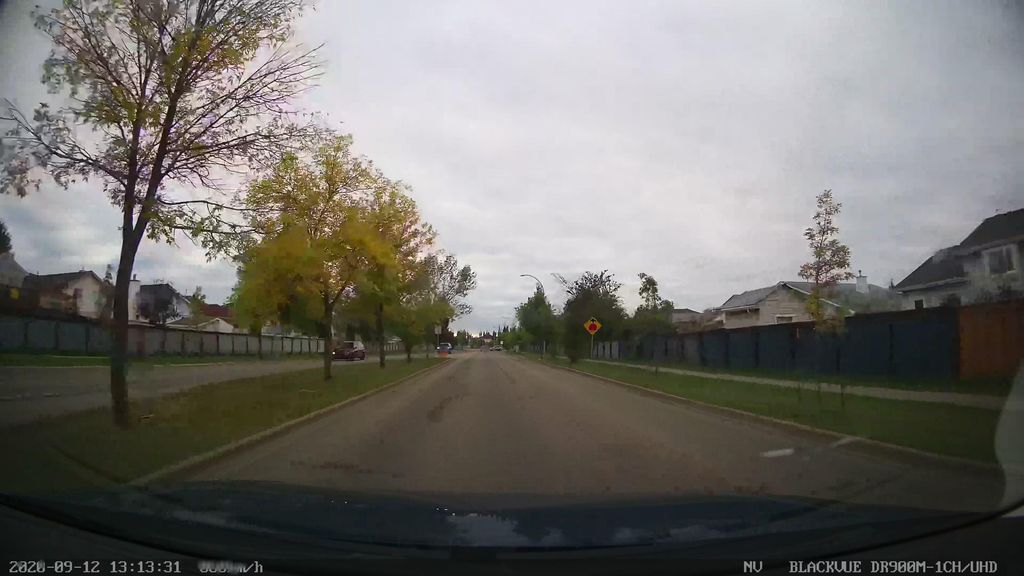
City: edmonton